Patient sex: M
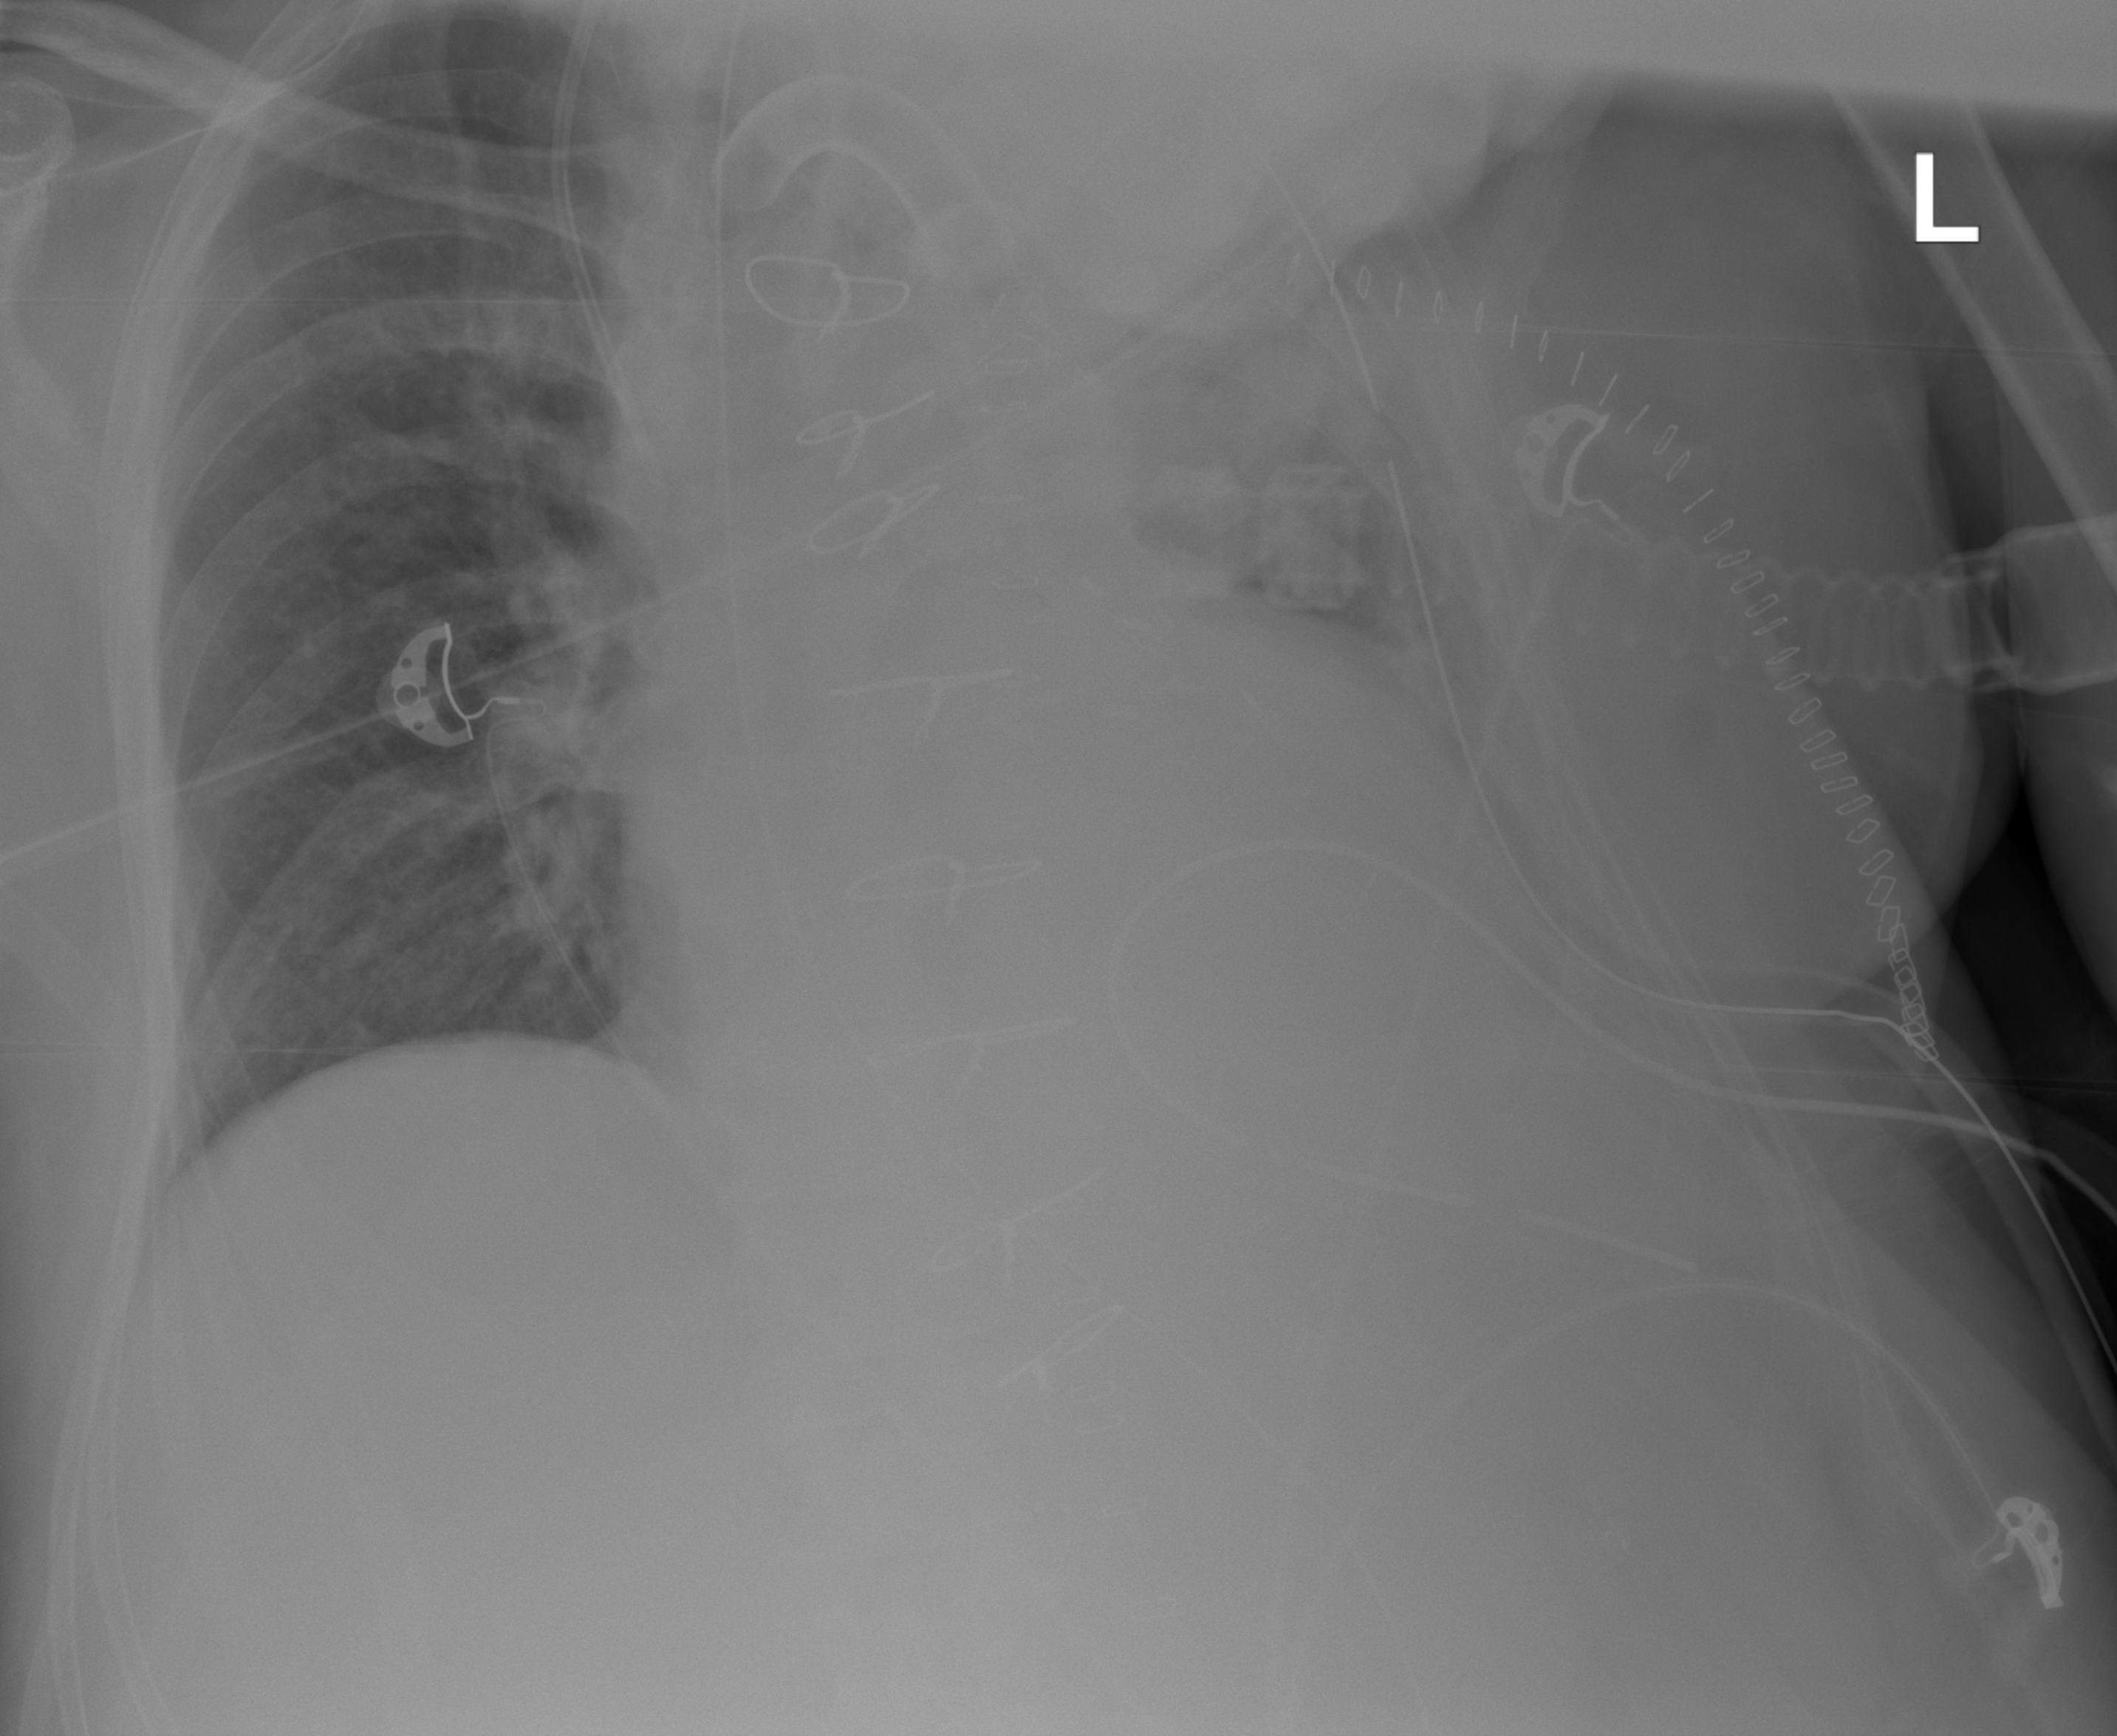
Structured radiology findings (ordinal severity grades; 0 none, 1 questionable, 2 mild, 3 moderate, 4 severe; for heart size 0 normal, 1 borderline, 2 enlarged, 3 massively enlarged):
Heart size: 2
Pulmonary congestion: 2
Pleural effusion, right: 0
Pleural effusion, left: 2
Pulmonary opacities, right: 0
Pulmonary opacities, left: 0
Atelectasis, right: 0
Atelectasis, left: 3